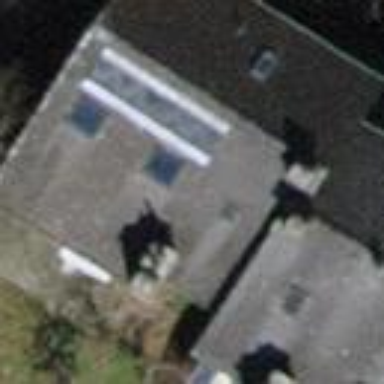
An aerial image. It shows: House with pitched roof.